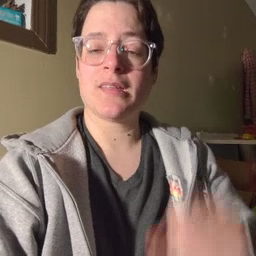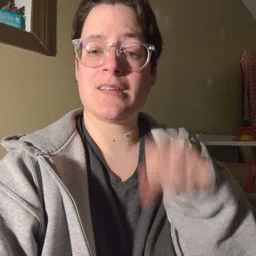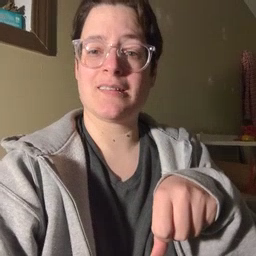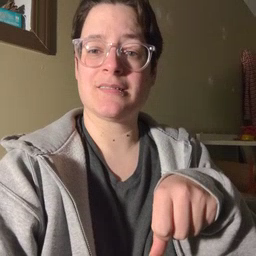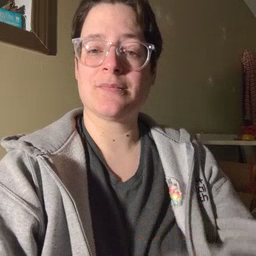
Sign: can